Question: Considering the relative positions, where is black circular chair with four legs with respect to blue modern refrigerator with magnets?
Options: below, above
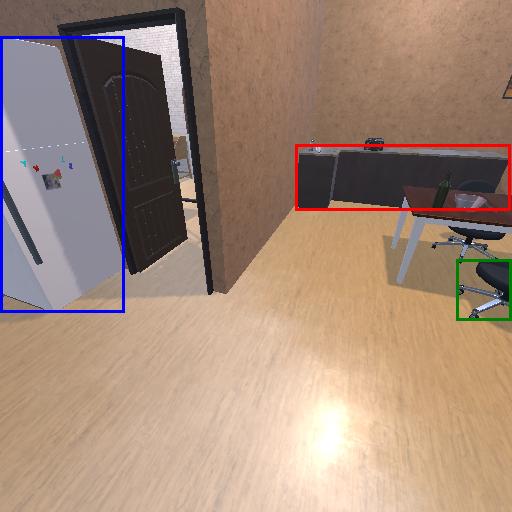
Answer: below